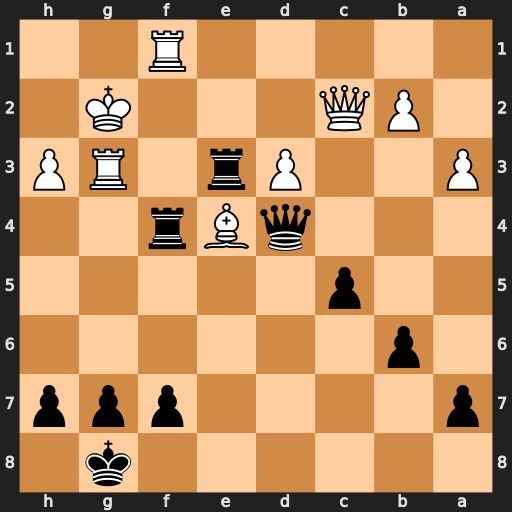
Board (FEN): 6k1/p4ppp/1p6/2p5/3qBr2/P2Pr1RP/1PQ3K1/5R2
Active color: b
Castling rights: -
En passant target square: -
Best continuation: Rxg3+ Kxg3 Rxf1